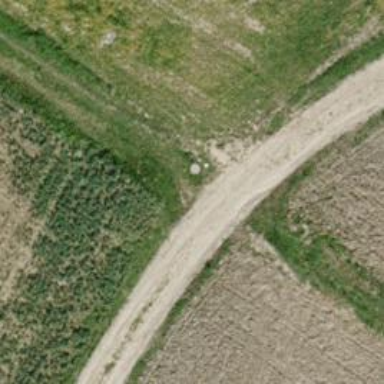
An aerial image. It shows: Track with very rough surface.